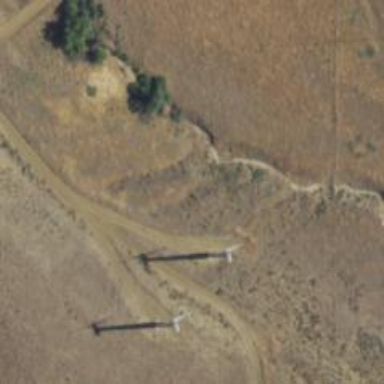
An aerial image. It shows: Wind power generator with wind turbines.